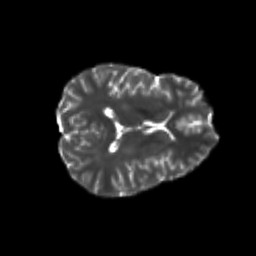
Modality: T2w
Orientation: axial
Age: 20
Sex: female
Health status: healthy
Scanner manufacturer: philips
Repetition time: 7.393 s
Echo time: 0.08599 s